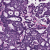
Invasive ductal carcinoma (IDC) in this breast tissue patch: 1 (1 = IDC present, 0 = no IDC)